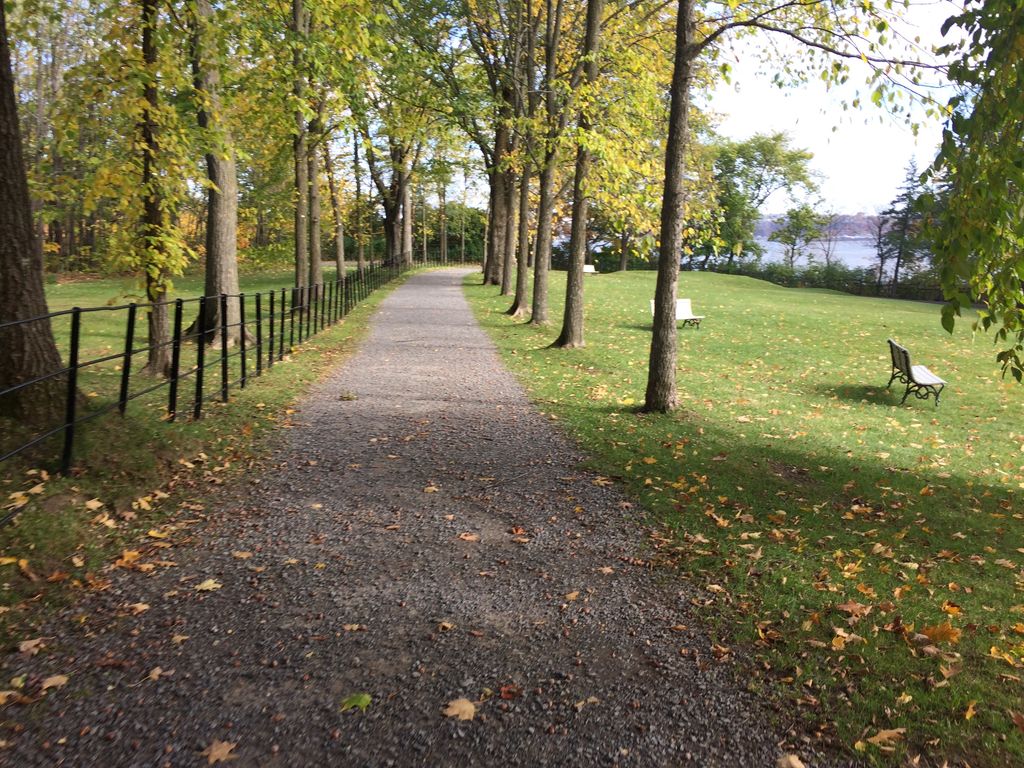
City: quebec_city